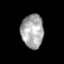
Tissue: skin
Cell type: Epithelial cells
Senescence score: 0.2412
Nuclear area (px): 743
Mean DAPI intensity: 168.301